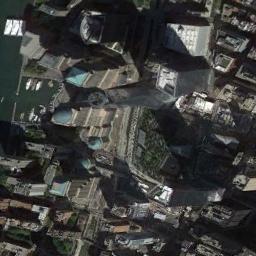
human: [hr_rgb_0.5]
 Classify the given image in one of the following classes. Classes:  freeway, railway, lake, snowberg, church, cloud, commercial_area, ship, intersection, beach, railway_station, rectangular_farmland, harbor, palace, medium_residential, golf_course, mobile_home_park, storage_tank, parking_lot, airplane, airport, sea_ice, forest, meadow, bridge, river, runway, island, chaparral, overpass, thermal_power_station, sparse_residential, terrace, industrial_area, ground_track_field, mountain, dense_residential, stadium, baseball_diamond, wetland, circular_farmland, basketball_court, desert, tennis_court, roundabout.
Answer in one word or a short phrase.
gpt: commercial_area